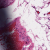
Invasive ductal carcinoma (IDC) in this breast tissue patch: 0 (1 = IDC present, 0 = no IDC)